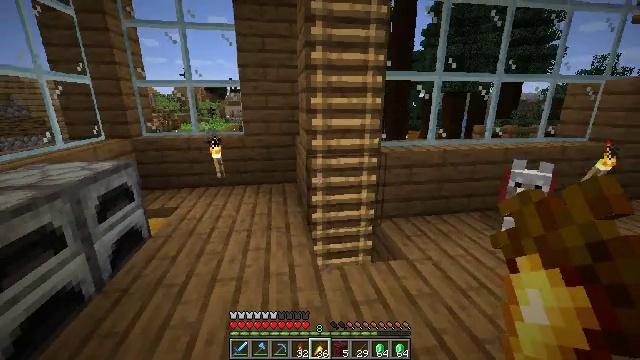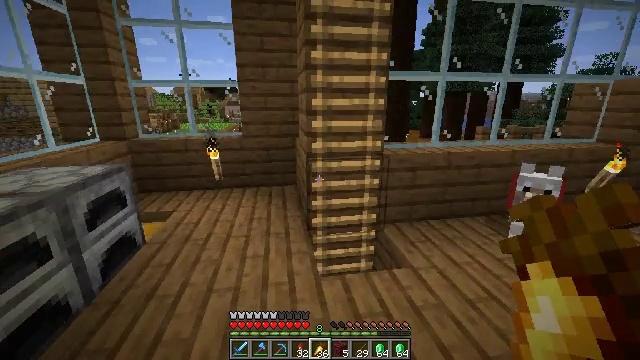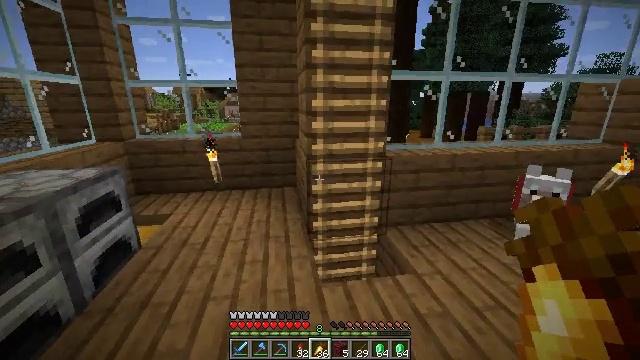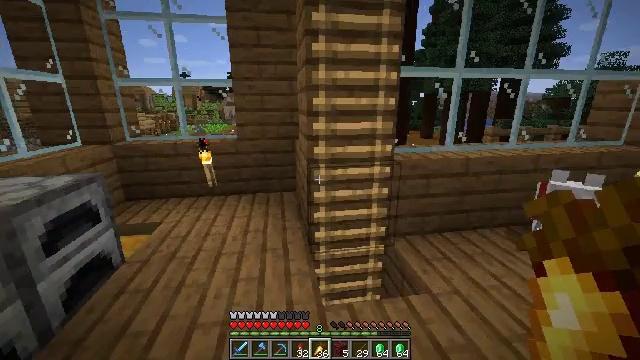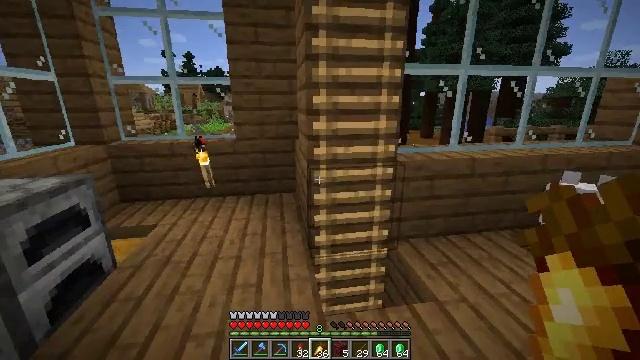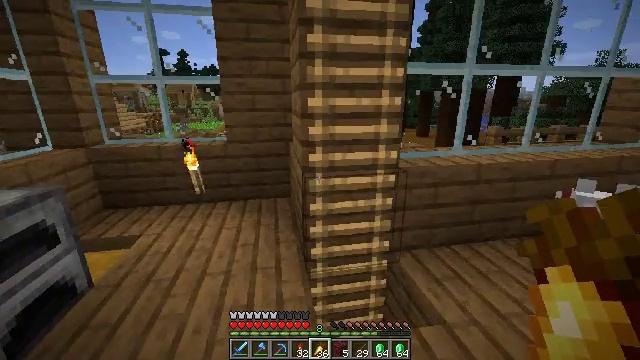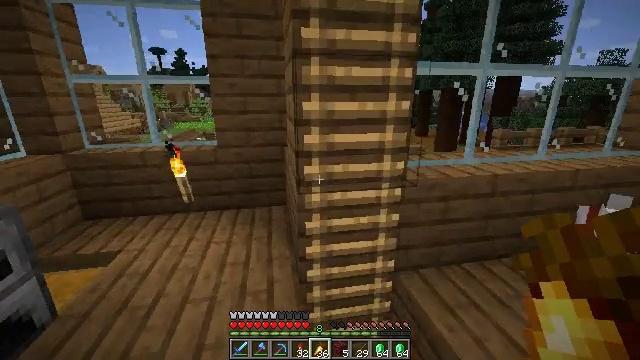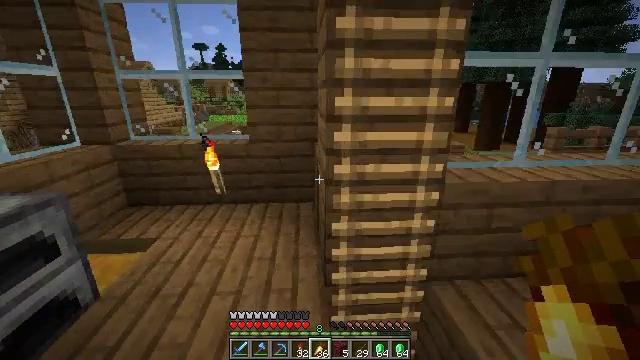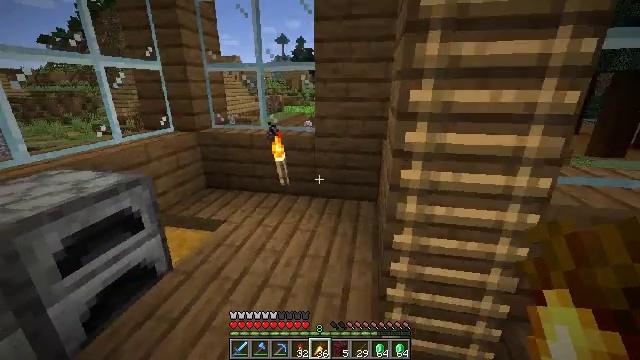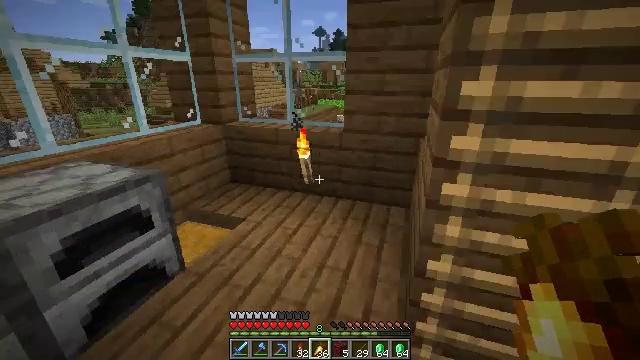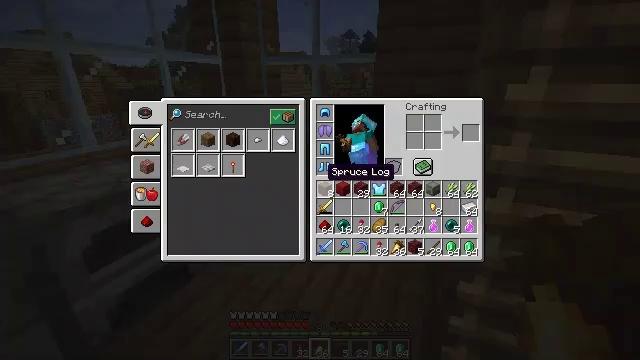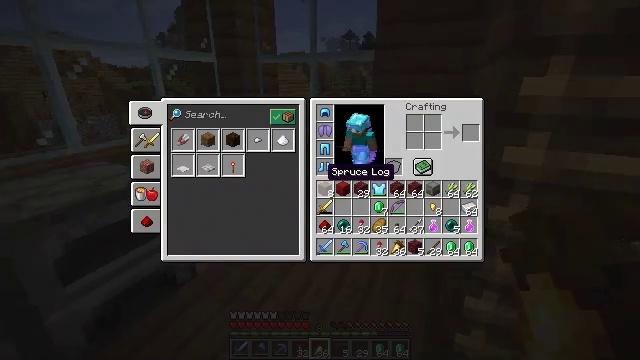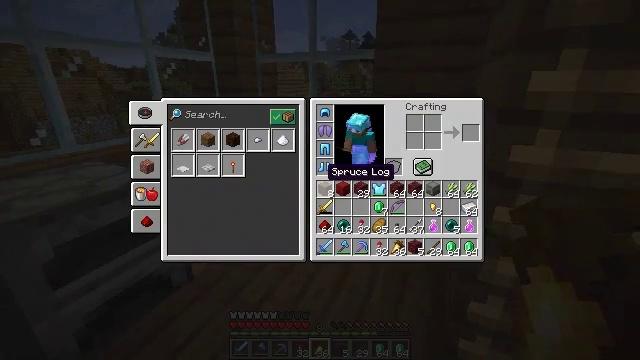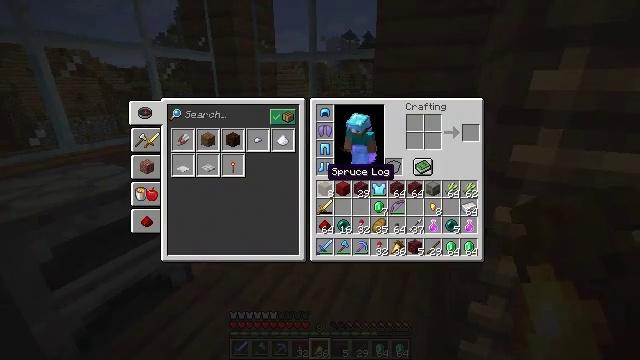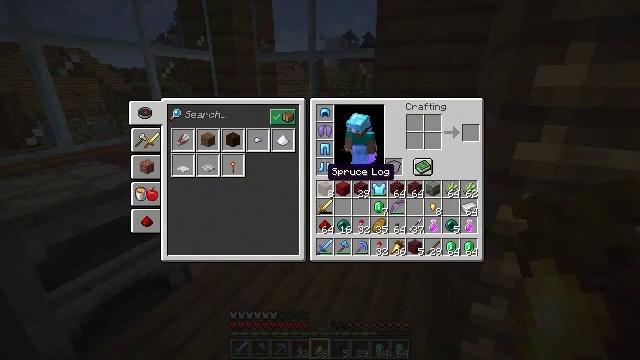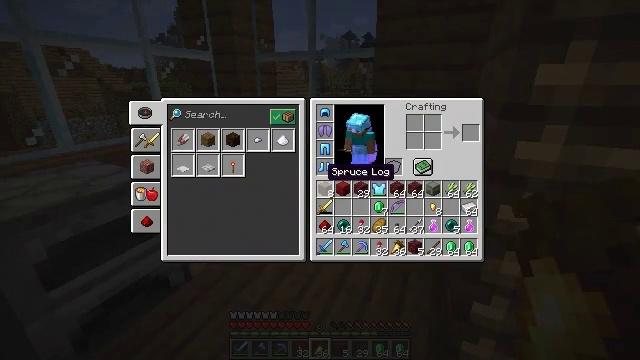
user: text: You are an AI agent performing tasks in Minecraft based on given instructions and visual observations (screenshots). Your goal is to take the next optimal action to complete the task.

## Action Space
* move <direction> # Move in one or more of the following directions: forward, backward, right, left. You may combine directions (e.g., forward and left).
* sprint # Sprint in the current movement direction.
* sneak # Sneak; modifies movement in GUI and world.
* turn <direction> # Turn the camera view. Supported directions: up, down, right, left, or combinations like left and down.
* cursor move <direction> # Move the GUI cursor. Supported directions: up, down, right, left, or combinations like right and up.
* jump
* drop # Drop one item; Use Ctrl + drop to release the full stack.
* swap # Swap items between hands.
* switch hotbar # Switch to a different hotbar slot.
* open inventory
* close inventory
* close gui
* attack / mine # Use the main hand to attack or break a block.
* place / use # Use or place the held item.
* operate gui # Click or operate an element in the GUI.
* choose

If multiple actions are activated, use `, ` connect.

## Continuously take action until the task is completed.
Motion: motion action
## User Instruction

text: Drop a spruce button.
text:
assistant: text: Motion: move forward
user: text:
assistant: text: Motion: move forward
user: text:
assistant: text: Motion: move forward
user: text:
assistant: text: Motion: move forward
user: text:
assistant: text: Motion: move forward
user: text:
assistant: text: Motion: move forward
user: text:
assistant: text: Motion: move forward, turn left and down
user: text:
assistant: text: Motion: move forward, turn left and down
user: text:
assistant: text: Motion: move forward, turn left and down
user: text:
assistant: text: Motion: turn left, close inventory
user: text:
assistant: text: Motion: close inventory
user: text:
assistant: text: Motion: close inventory
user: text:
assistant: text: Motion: open gui
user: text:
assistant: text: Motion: no_op
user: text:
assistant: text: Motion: no_op
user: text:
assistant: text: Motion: cursor move right and down
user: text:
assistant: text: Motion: no_op
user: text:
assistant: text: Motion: no_op
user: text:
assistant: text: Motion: no_op
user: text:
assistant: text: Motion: no_op
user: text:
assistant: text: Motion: cursor move down
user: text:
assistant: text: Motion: cursor move right and down
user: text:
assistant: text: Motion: sprint, cursor move right and down
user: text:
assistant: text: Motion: sprint
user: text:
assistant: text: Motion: sprint
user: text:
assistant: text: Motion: sprint
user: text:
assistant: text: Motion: sprint
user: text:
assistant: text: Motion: sprint
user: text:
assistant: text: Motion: sprint
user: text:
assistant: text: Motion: sprint